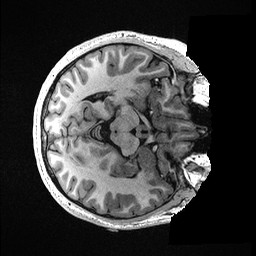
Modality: T1w
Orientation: axial
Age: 30
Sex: male
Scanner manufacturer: ge
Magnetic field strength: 3 T
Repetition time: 0.006952 s
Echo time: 0.00292 s